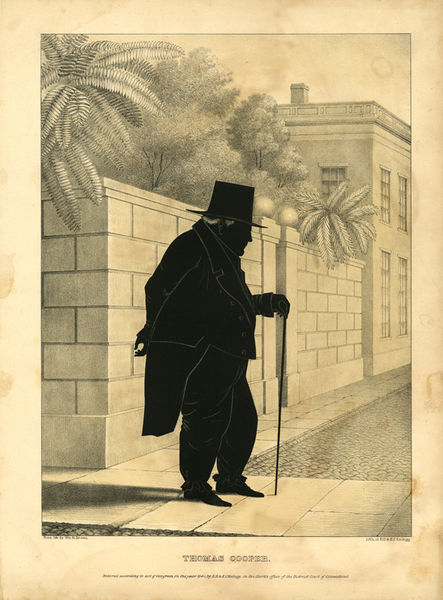
Titel: Thomas Cooper (from Folio of Silhouettes of Famous Men)
Künstler: Edmund Burke Kellogg
Standort: Amherst (Massachusetts, USA)
Institution: Mead Art Museum, Amherst College
Schlagwörter: beige, hat, men, white, black, collar, dark, gray, grey, hair, nose, old, portrait, wall, windows, yellow, picture, brown, fern, palm, hand, profile, man, sky, stone, tree, background, building, house, houses, street, trees, suit, road, drawing, shadow, chin, coat, buttons, cartoon, outline, walking, jacket, city, leaves, shoulder, vest, antique, brick, bricks, buildings, walk, art, hunched, pants, shoes, foreground, branches, fingers, cane, figure, pale, stamp, chimney, gentleman, sidewalk, top hat, lapel, tan, stick, palm trees, palms, het, silhouette, brick wall, can, blocks, general, fat, ivory, corner, cobbles, fest, tails, mem, hoise, thomas cooper, rotund, thomas, portly, editorial, cooper, sideway, cobbled, bkack, stanp, serigraphy, frak